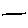
Label: line